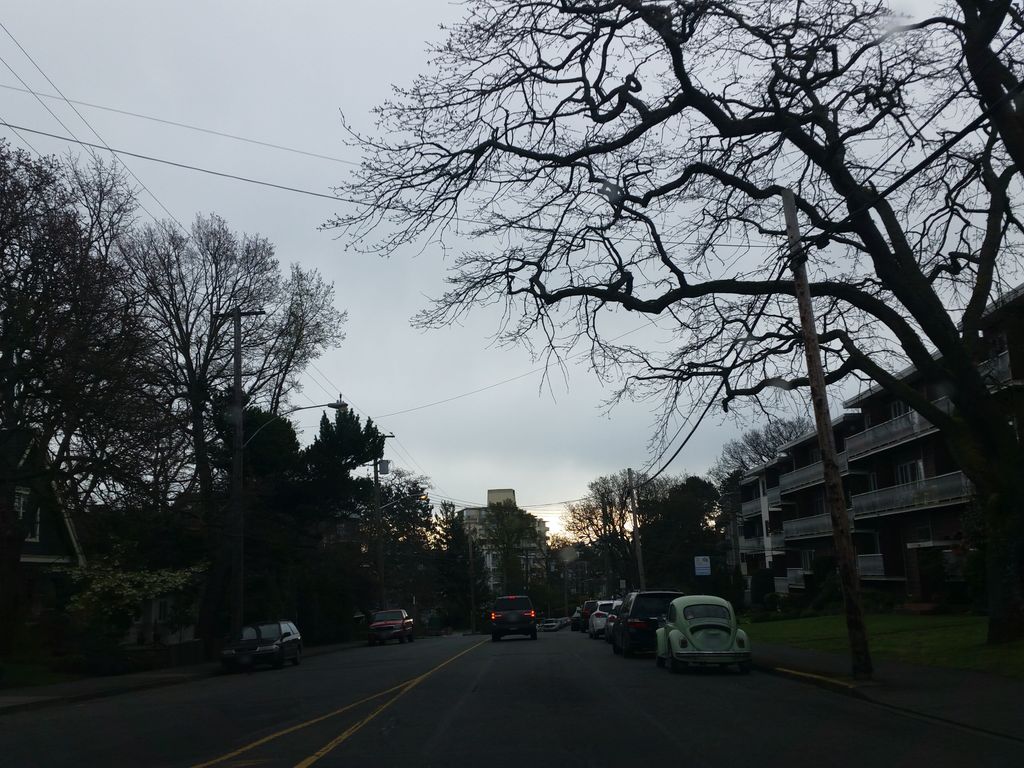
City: victoria